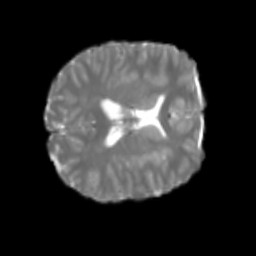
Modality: T2w
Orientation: axial
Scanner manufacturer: siemens
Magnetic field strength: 3 T
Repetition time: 4 s
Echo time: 0.0594 s